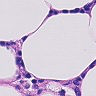
Metastatic tissue present: no